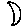
Label: moon